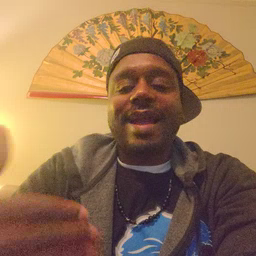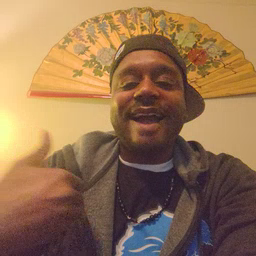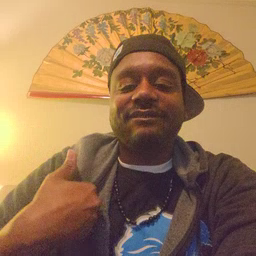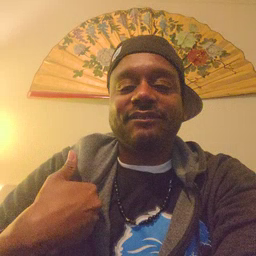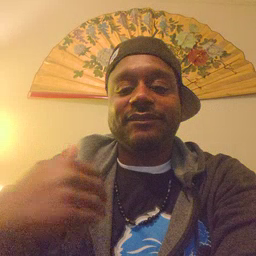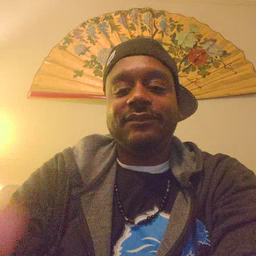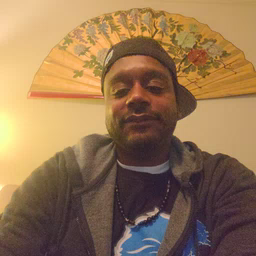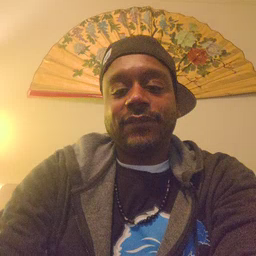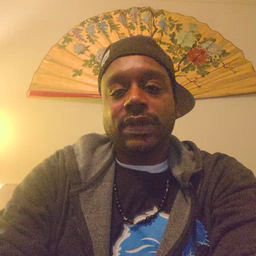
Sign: have